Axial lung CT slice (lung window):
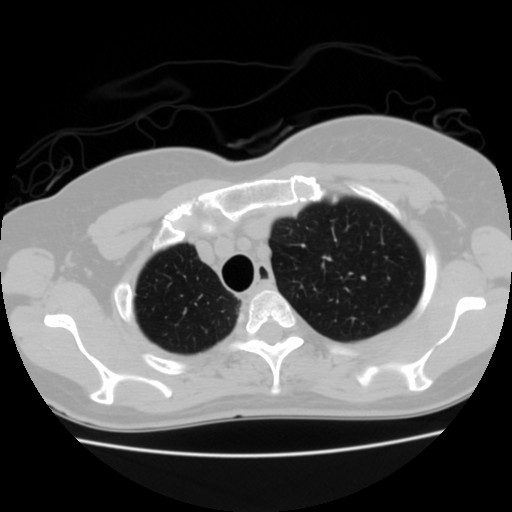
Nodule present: no